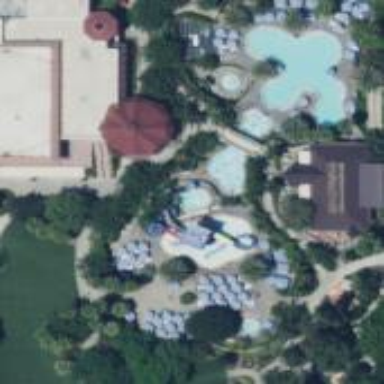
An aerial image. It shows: Water slide attraction.